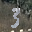
Label: 3